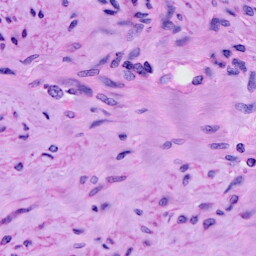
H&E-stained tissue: Cervix